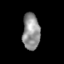
Tissue: skin
Cell type: Epithelial cells
Senescence score: 0.2441
Nuclear area (px): 614
Mean DAPI intensity: 145.933